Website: crate-barrel
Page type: delivery-shipping
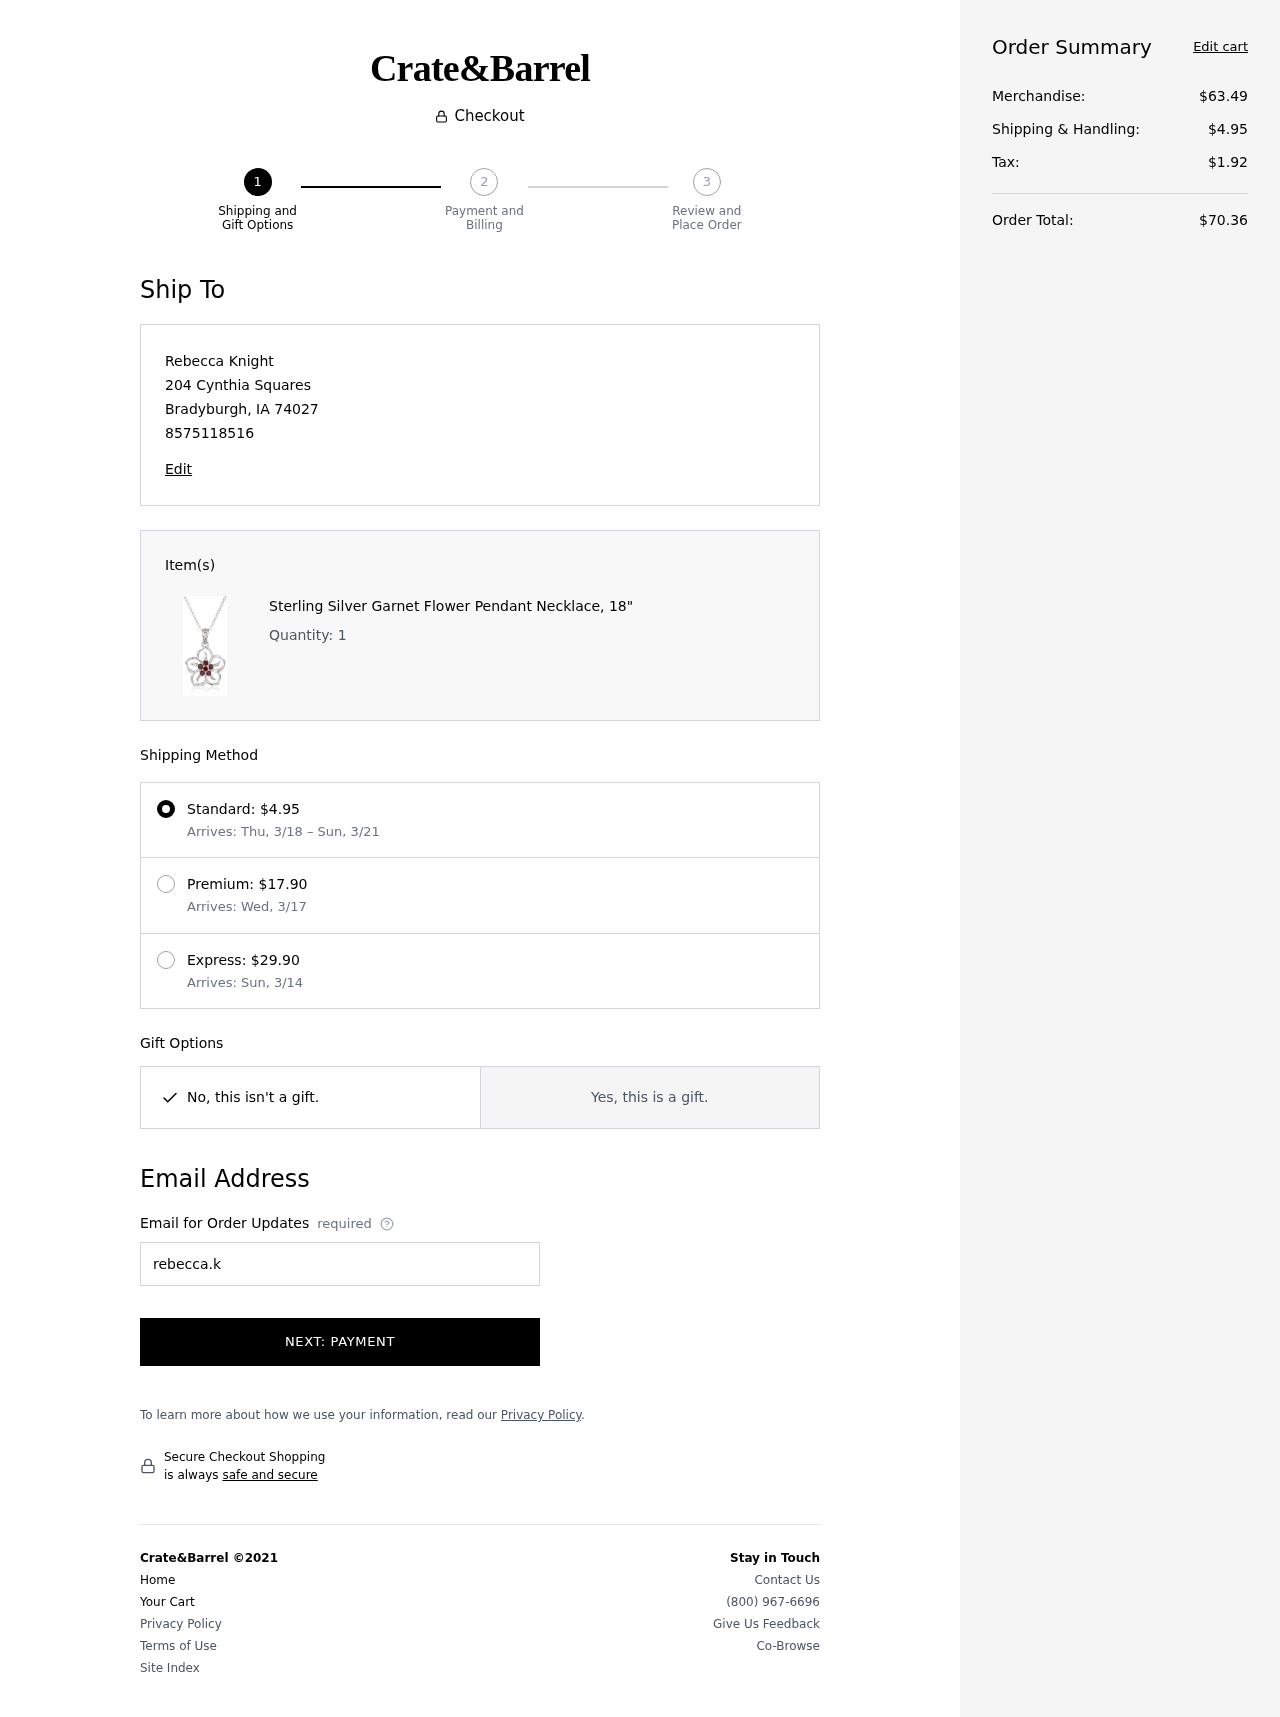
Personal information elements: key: PII_CITY
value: Bradyburgh
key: PII_EMAIL
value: rebecca.knight@yahoo.com
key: PII_FULLNAME
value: Rebecca Knight
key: PII_PHONE
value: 8575118516
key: PII_POSTCODE
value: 74027
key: PII_STATE_ABBR
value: IA
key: PII_STREET
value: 204 Cynthia Squares
Product elements: key: PRODUCT1_NAME
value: Sterling Silver Garnet Flower Pendant Necklace, 18"
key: PRODUCT1_QUANTITY
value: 1
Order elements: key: ORDER_SHIPPING_COST
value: $4.95
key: ORDER_SHIPPING_DATE
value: Thu, 3/18
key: ORDER_DELIVERY_DATE
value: Sun, 3/21
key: ORDER_SHIPPING_COST2
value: $17.90
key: ORDER_DELIVERY_DATE2
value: Arrives: Wed, 3/17
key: ORDER_SHIPPING_COST3
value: $29.90
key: ORDER_DELIVERY_DATE3
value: Arrives: Sun, 3/14
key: ORDER_SUBTOTAL
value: $63.49
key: ORDER_TAX
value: $1.92
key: ORDER_TOTAL
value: $70.36